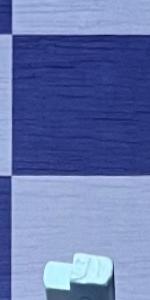
Label: Empty